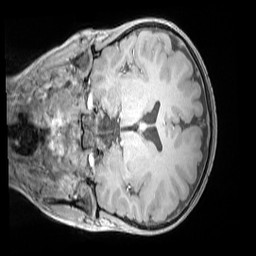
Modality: MP2RAGE
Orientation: coronal
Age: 9
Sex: male
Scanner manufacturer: siemens
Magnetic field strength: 3 T
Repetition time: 4 s
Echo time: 0.00303 s